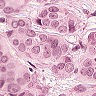
Metastatic tissue present: yes